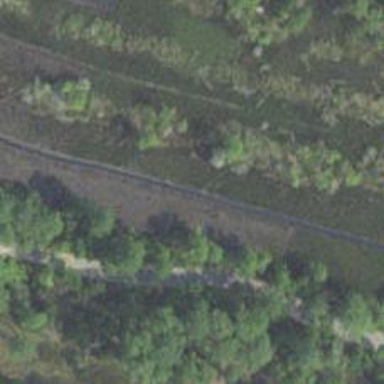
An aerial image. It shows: Derelict canal.